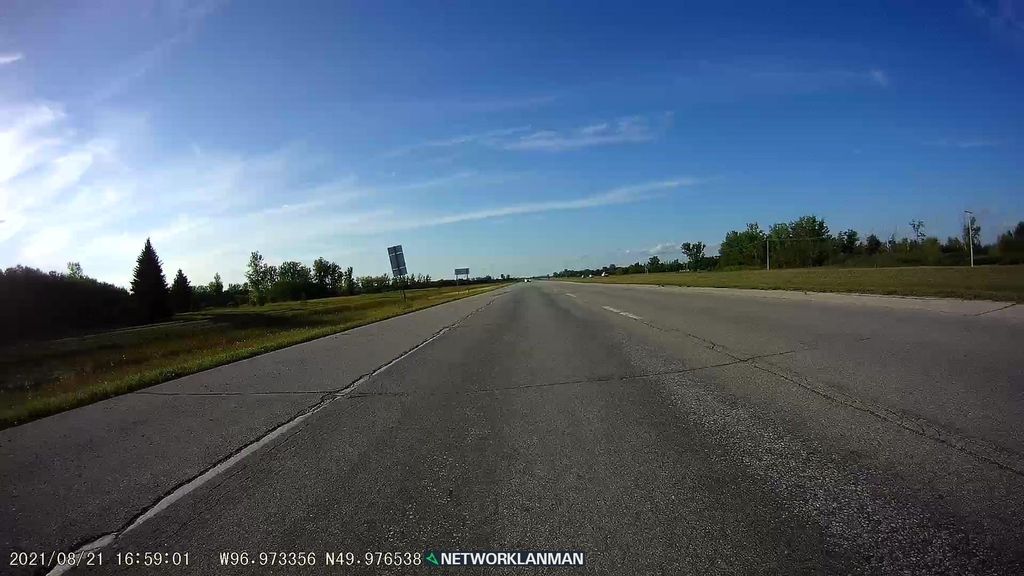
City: winnipeg